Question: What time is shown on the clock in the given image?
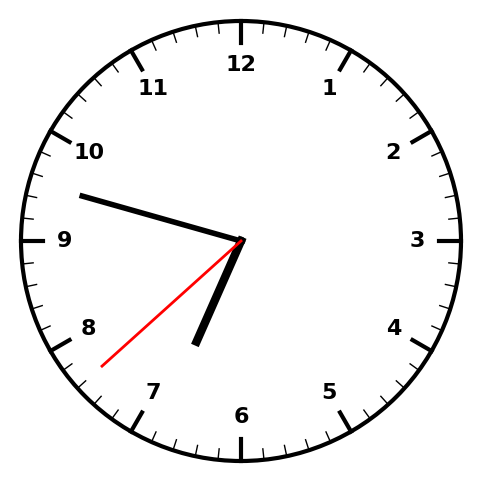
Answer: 06:47:38